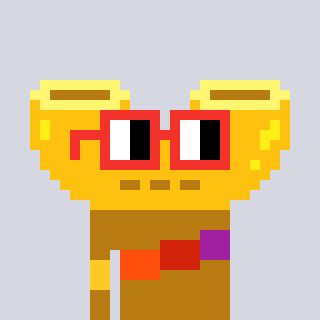
a pixel art character with square red glasses, a macaroni-shaped head and a gold-colored body on a cool background